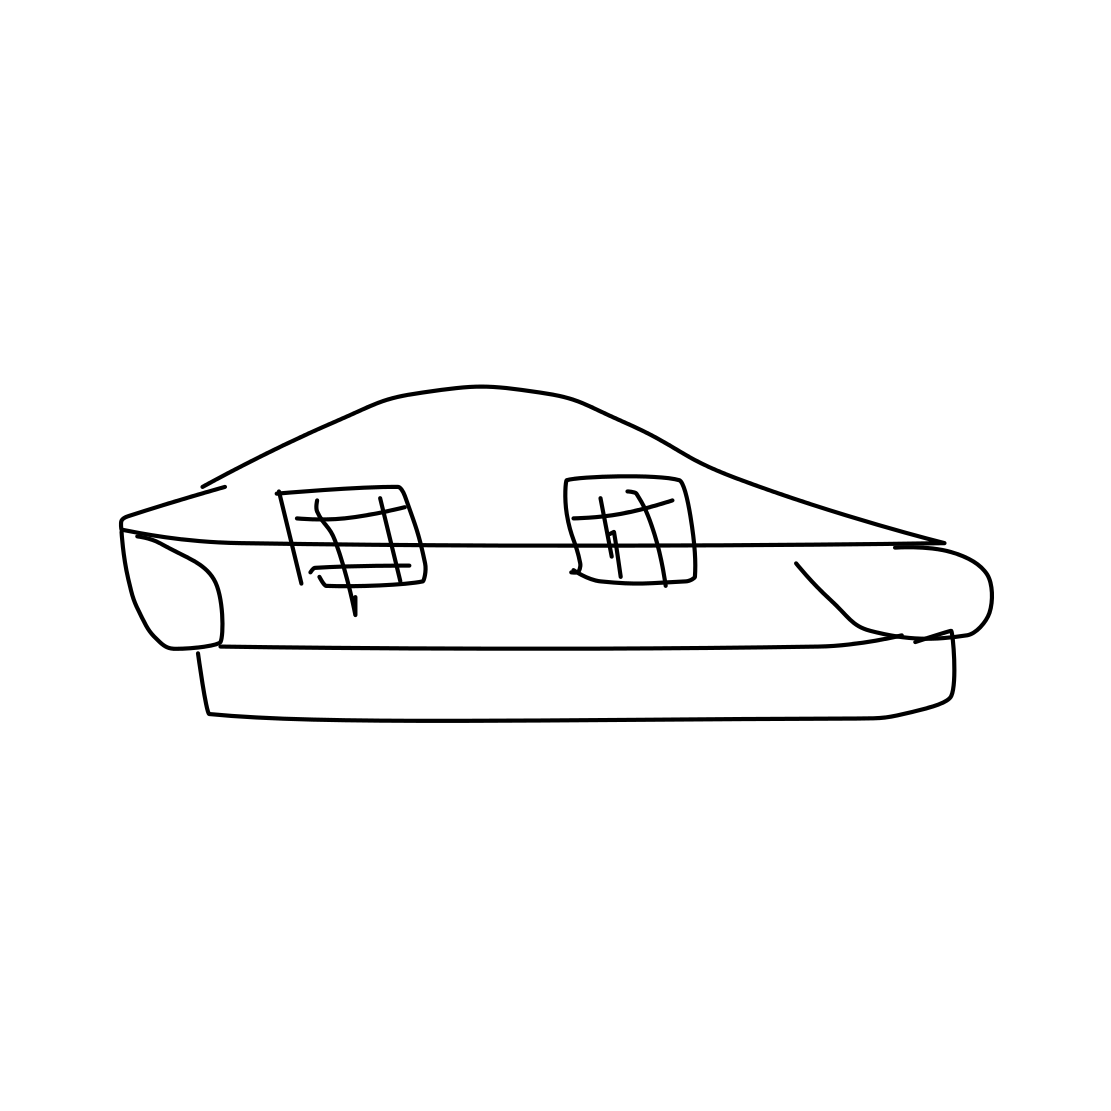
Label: couch